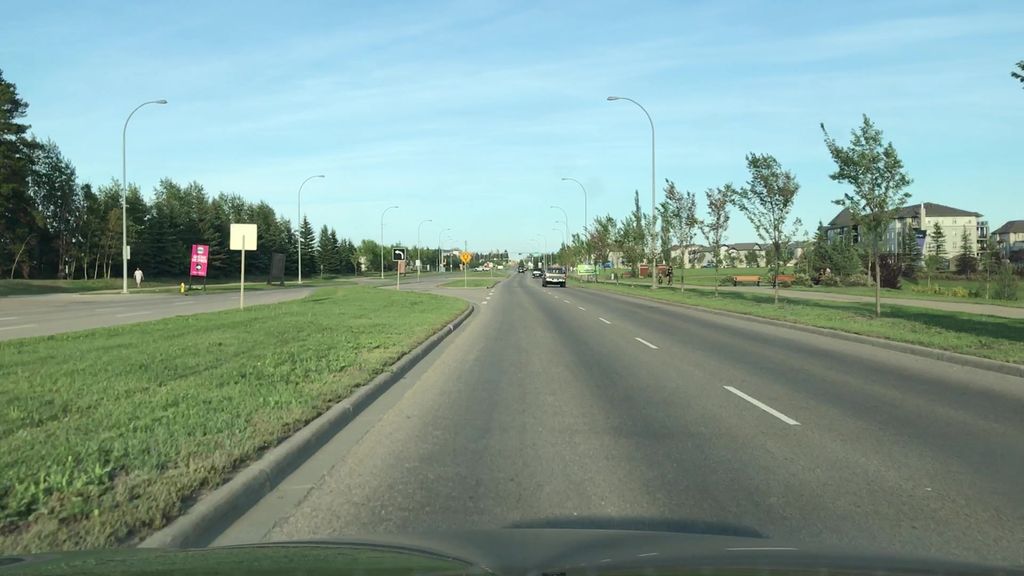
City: edmonton